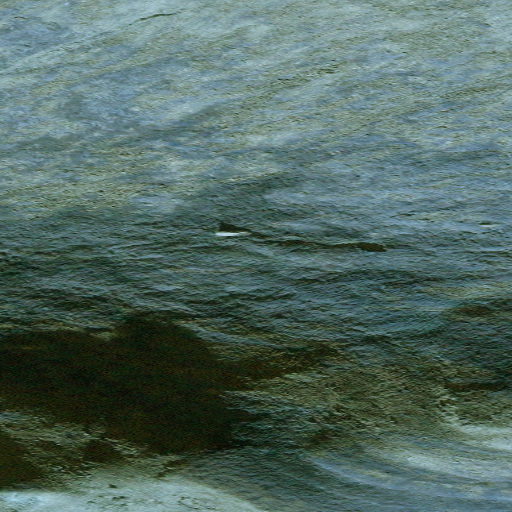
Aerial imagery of mountain in Alaska named Gunsight Mountain containing only unknown